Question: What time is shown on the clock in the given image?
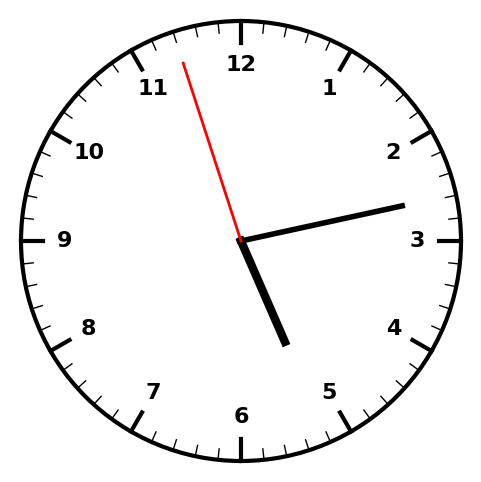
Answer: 05:12:57